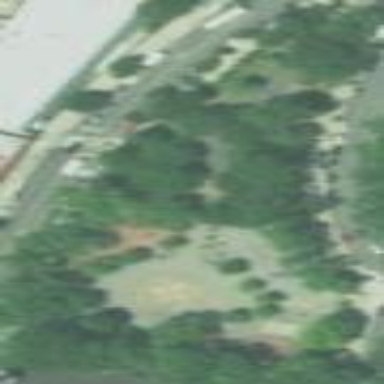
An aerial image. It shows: Park.